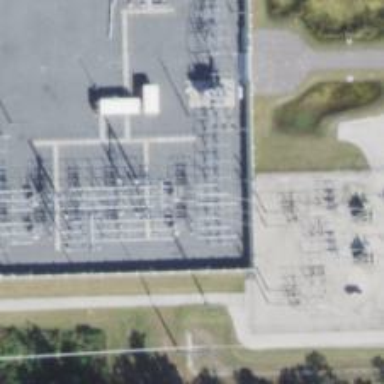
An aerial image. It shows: Switch for power supply.